Field crop: tomato
Growth stage: 1
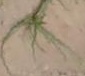
Species: cyperus